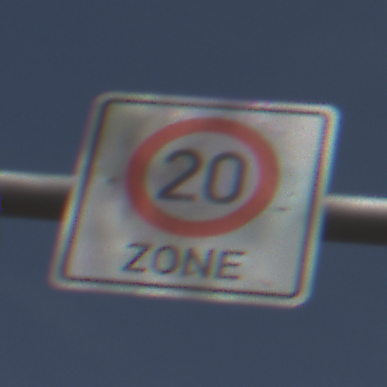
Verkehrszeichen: BeginnZone20
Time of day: Midday
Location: Outdoor (Nature)
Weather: PartlyCloudy
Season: NotSpecified
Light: Natural